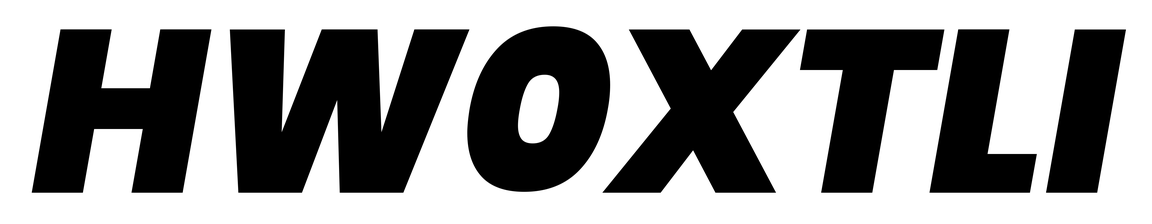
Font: Poppins-BlackItalic